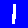
Digit: 1